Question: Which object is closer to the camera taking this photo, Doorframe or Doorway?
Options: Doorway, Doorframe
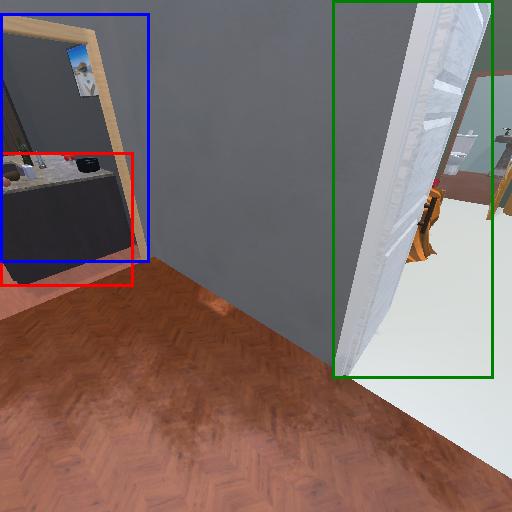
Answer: Doorway